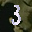
Label: 3